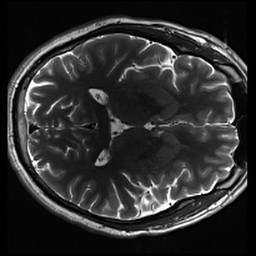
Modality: inplaneT2
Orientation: axial